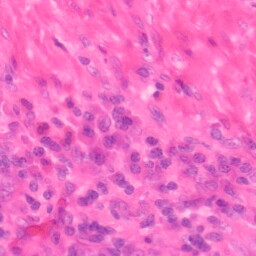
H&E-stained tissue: Colon